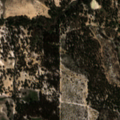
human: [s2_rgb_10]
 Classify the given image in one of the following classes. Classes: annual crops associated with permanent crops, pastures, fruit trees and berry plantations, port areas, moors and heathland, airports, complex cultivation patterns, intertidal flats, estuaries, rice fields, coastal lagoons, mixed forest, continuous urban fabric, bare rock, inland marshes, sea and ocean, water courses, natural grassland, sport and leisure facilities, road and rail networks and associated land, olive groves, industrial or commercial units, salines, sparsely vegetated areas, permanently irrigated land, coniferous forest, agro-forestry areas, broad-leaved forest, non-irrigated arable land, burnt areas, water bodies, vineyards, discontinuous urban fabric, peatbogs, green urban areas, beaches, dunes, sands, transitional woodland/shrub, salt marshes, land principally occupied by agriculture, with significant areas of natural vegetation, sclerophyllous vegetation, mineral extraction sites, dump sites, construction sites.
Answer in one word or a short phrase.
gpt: agro-forestry areas, broad-leaved forest, mixed forest, transitional woodland/shrub